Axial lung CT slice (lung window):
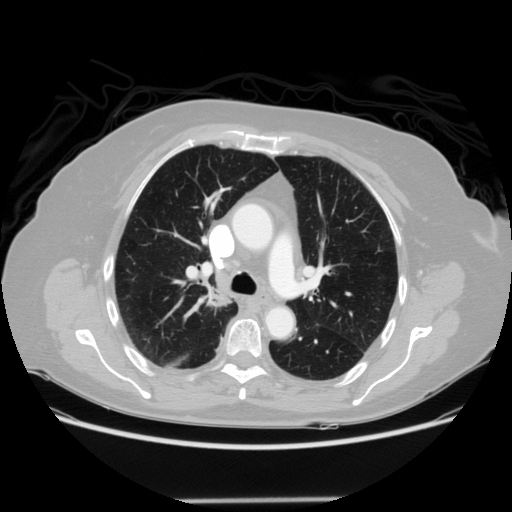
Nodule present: no